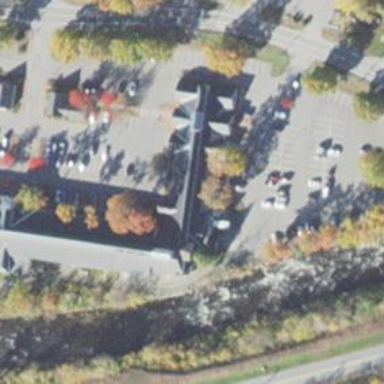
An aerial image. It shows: Fitness centre on leisure land.